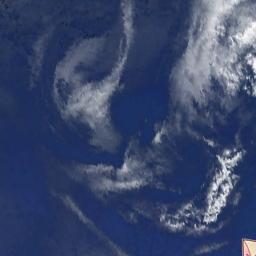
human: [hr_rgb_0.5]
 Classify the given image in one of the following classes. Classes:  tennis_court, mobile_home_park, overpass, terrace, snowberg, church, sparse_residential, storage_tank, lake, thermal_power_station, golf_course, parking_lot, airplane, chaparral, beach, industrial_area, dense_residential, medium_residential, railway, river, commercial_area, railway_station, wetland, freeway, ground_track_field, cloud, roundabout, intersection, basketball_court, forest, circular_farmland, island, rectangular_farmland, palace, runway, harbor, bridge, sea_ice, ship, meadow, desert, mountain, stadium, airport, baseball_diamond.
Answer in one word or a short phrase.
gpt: cloud